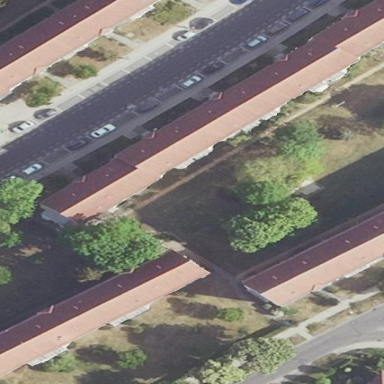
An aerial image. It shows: Gabled roof on building that houses apartments.